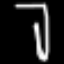
Label: pants